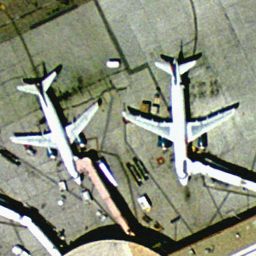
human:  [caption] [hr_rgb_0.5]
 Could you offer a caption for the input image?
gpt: There are two airplanes at the airport .

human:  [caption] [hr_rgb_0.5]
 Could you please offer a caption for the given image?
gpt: Two airplanes are stopped at the airport and the ground is dark .

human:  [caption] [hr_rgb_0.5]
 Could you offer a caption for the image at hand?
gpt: One big airplane and another small one are stopped at the airport .

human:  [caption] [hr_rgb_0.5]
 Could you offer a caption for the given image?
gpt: Two white airplanes are stopped neatly at the airport .

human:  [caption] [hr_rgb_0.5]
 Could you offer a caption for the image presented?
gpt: Two white airplanes are stopped at the airport and the ground is dark .